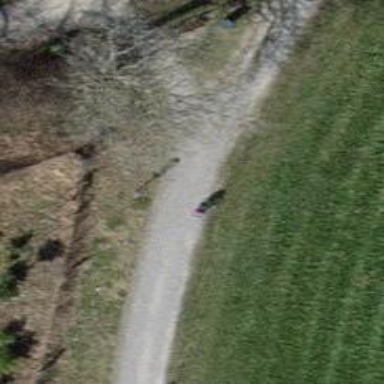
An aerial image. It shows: Road with steps.